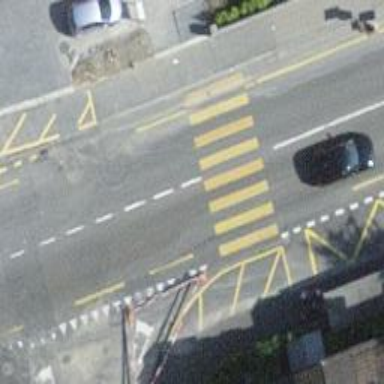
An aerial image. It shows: Kerb serving as barrier.